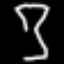
Label: hourglass